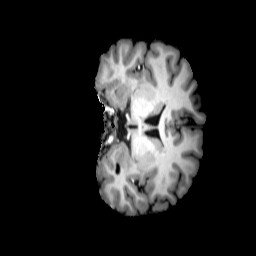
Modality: T1w
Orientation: coronal
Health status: ill
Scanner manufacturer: siemens
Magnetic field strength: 3 T
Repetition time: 2 s
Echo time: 0.00303 s